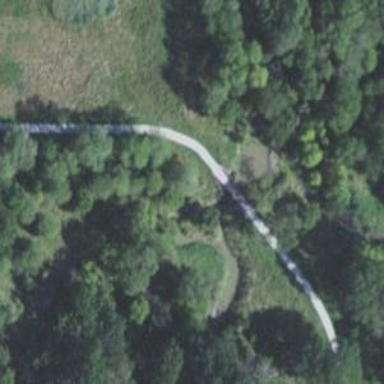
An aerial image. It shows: Bridge over cycleway.